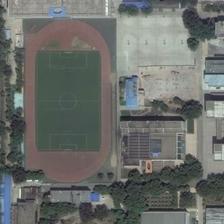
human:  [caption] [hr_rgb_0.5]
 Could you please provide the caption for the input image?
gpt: some buildings and green trees are around a playground with football field in it .

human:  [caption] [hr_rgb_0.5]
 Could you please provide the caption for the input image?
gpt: a playground with football field in it is surrounded by many green trees and several buildings .

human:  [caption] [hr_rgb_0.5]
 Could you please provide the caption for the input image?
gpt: the football field and shabby basketball courts are embraced by many buildings and trees .

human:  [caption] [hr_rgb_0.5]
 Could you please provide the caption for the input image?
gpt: a playground is surrounded by many green trees and many buildings .

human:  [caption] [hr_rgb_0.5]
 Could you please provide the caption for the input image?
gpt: a playground with football field in it is surrounded by many green trees and several buildings .